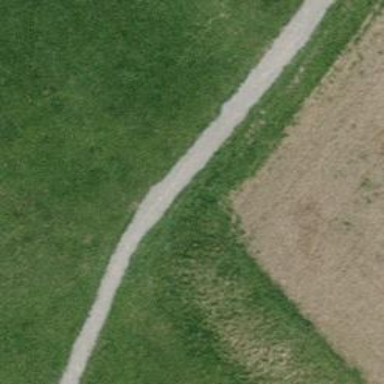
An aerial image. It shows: Compacted path.